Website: home-depot
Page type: billing-address
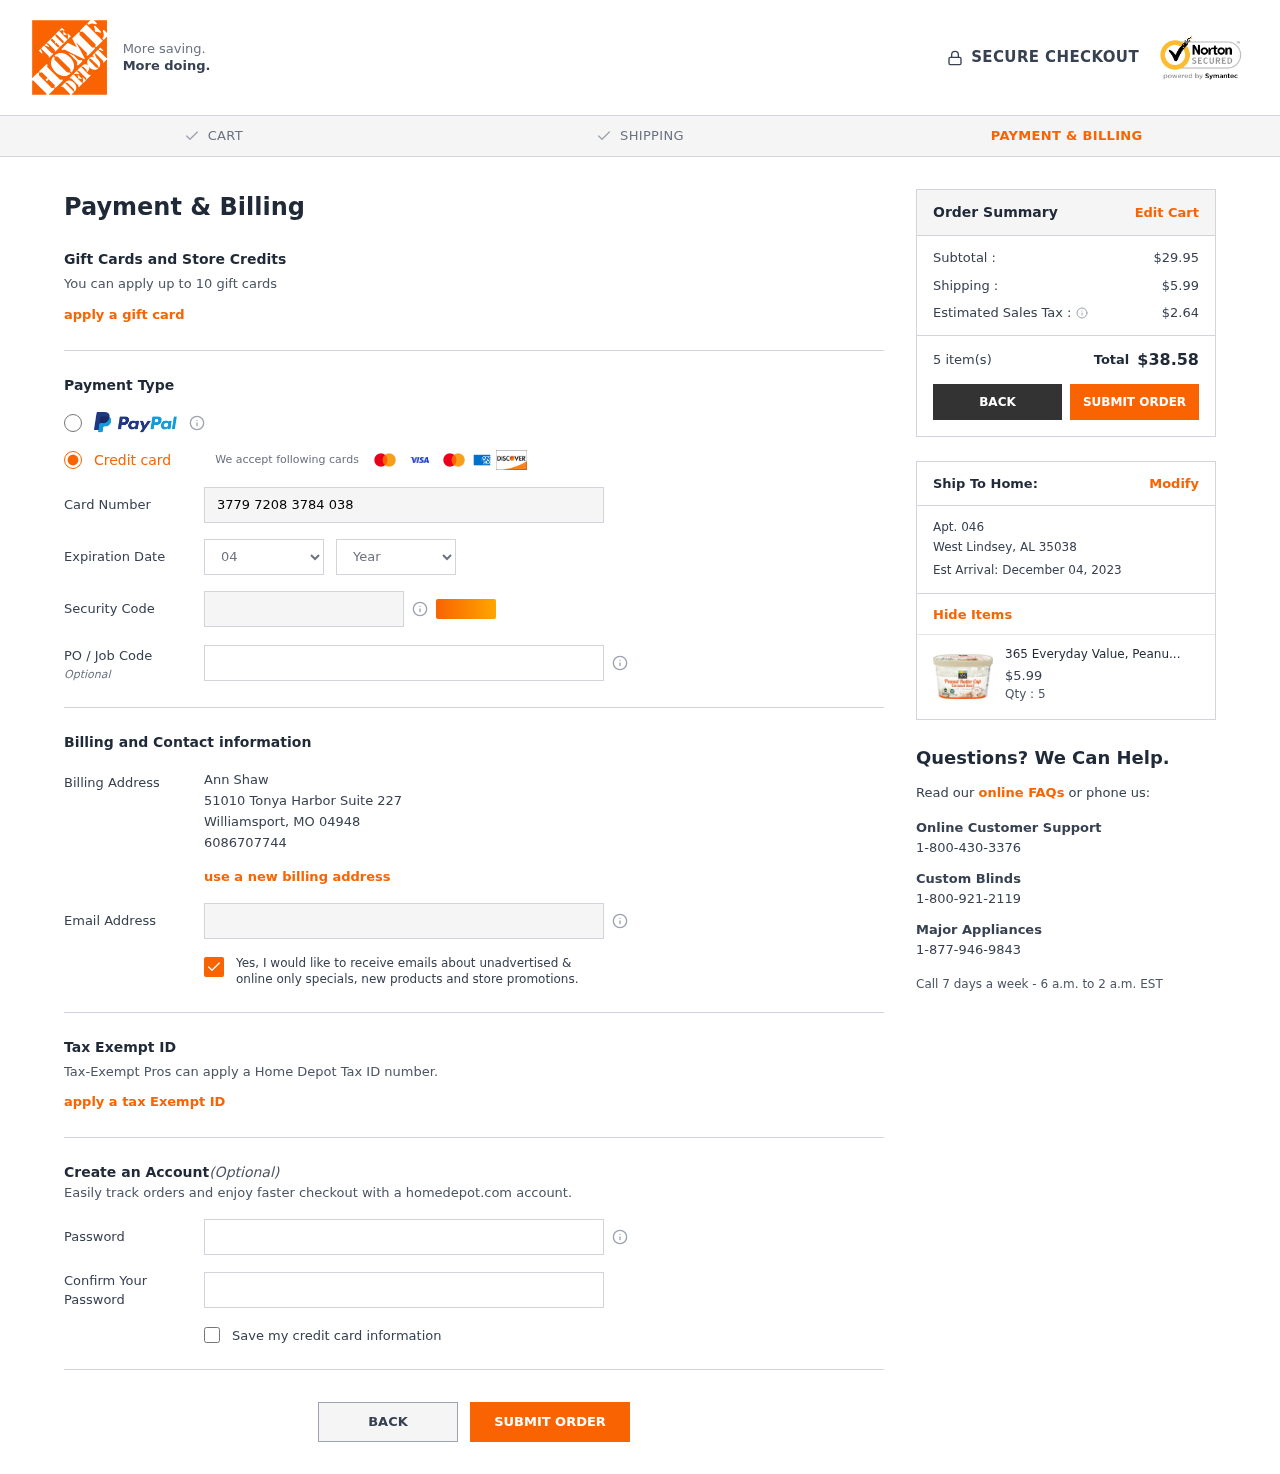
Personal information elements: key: PII_CARD_CVV
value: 7216
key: PII_CARD_EXPIRY_MONTH
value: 04
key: PII_CARD_EXPIRY_YEAR
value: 27
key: PII_CARD_NUMBER
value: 3779 7208 3784 038
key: PII_CITY
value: Williamsport
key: PII_CITY2
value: West Lindsey
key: PII_EMAIL
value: ann.shaw@hotmail.com
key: PII_FULLNAME
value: Ann Shaw
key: PII_PHONE
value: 6086707744
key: PII_POSTCODE
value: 04948
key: PII_POSTCODE2
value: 35038
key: PII_STATE_ABBR
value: MO
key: PII_STATE_ABBR2
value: AL
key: PII_STREET
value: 51010 Tonya Harbor Suite 227
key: PII_STREET2
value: Apt. 046
Product elements: key: PRODUCT1_NAME
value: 365 Everyday Value, Peanut Butter Cup Caramel Swirl Ice Cream, 1.75 QT, (Frozen)
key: PRODUCT1_PRICE
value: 5.99
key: PRODUCT1_QUANTITY
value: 5
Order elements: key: ORDER_SUBTOTAL
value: $29.95
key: ORDER_SHIPPING_COST
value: $5.99
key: ORDER_TAX
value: $2.64
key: ORDER_NUM_ITEMS
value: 5 item(s)
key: ORDER_TOTAL
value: $38.58
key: ORDER_DELIVERY_DATE
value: Est Arrival: December 04, 2023